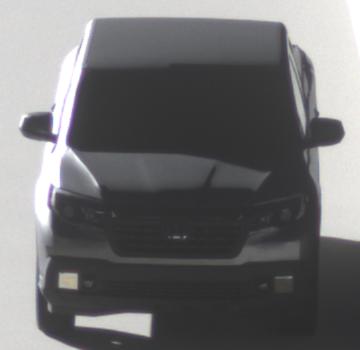
Make: Honda
Model: Ridgeline
Detailed model: Gen. 2
Model produced from: 2016
Model produced until: 2020
Doors: 4
Color: gray
Road condition: dry road
Daytime: morning or afternoon
Contrast: high contrast